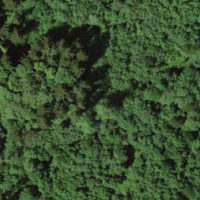
EUNIS habitat code: 43
Species observed at this site:
Cephalanthera longifolia